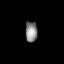
Tissue: lung
Cell type: T cells
Senescence score: 0.5464
Nuclear area (px): 239
Mean DAPI intensity: 138.063